Question: Xcode 6 have some strange break point issue. I have removed all break points from my project but still its hitting some invisible break point every time.
I have tried below things.
'''
Commad + 7 and delete all break points.
(lldb) br delete
error: No breakpoints exist to be deleted.
'''
I don't see any break point but still its hitting some break point. see below screenshots for reference.

..Nitin
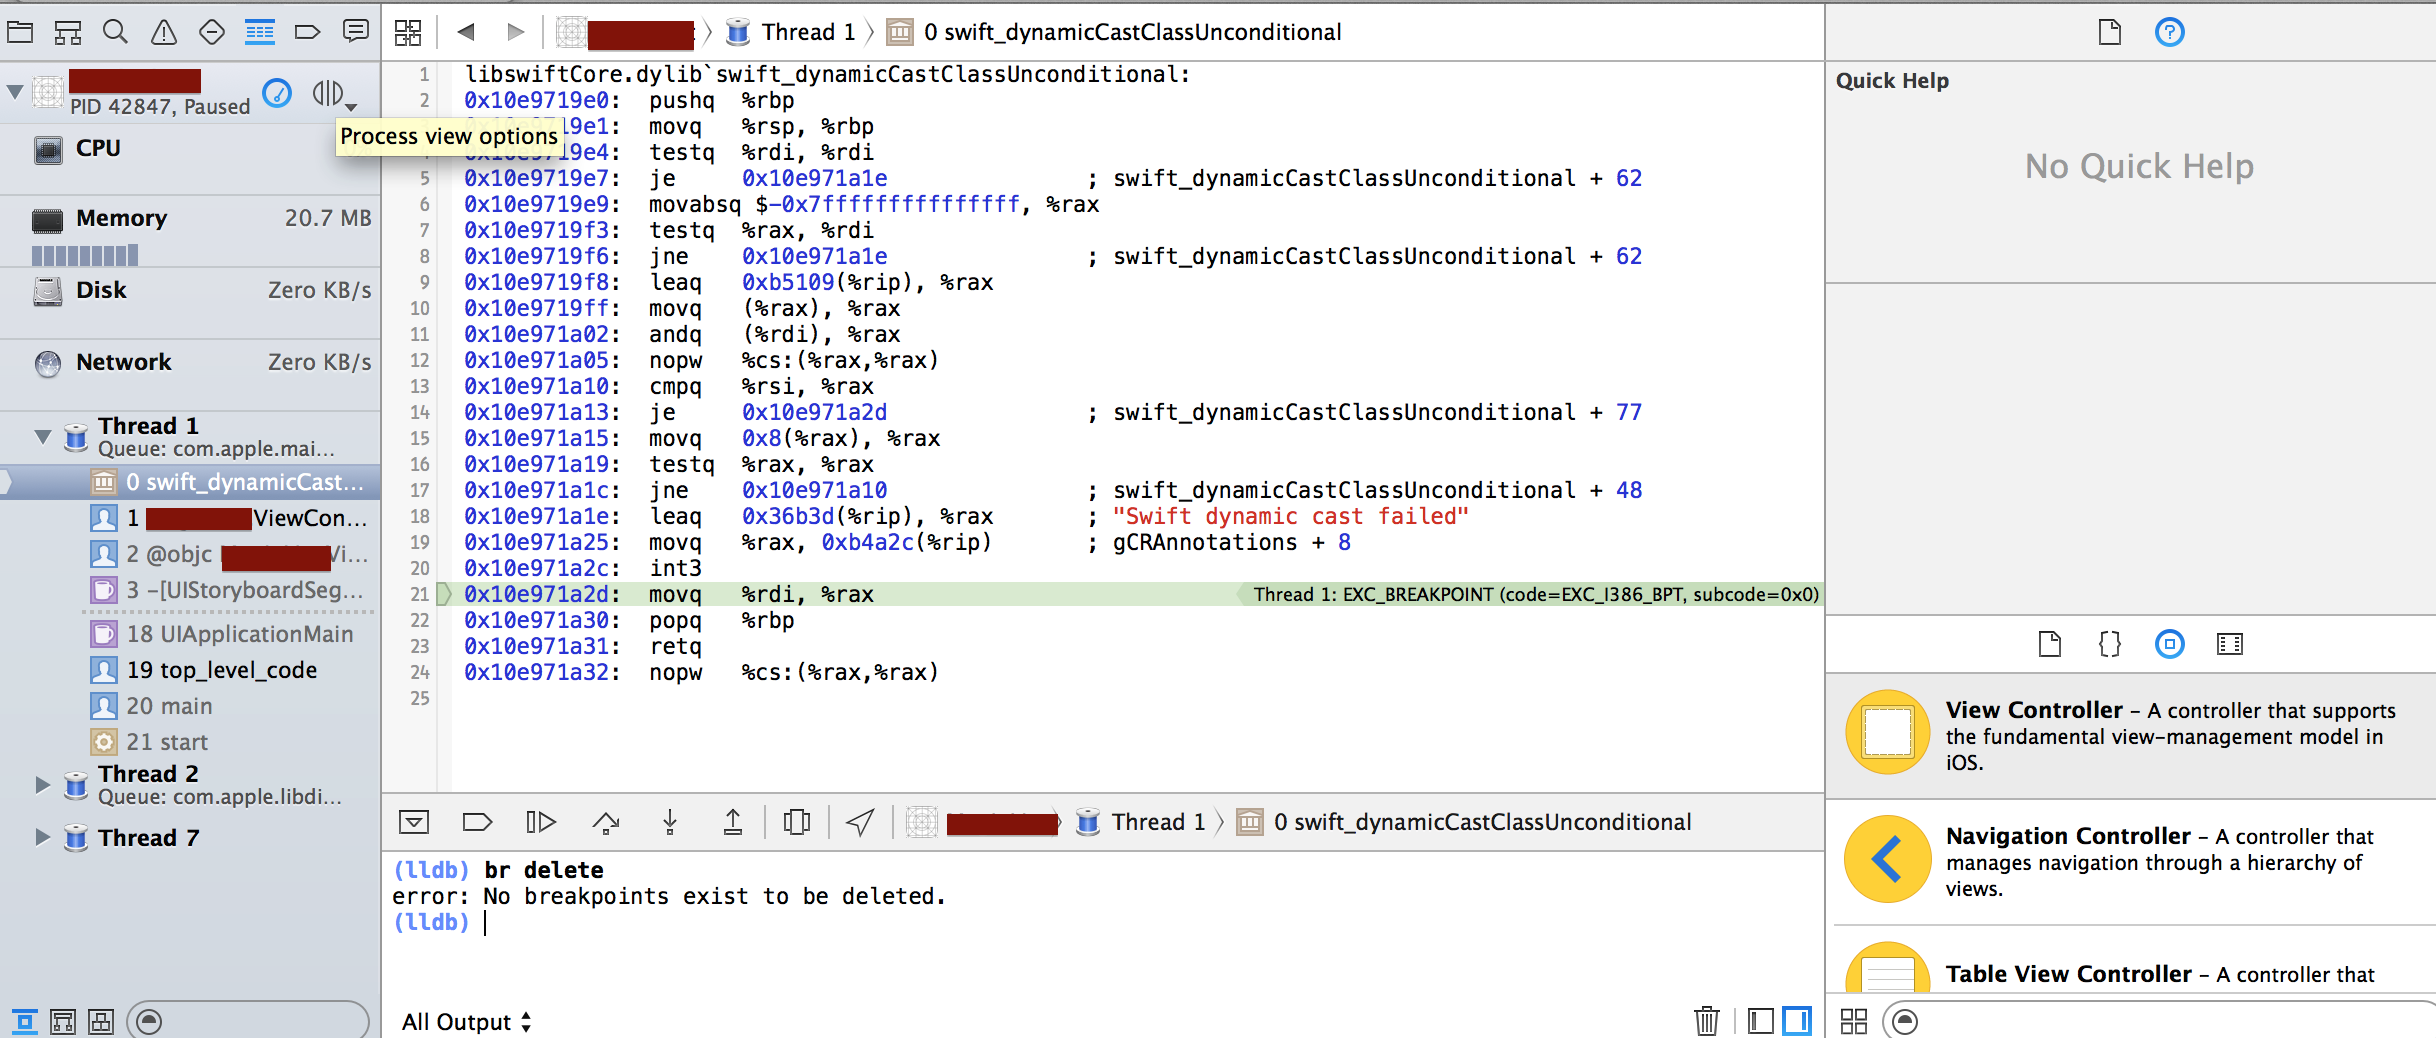
Answer: This is not a breakpoint, but rather an exception in the view controller (whose name you've partially redacted here). Click on that second item in the stack trace, and it will like show you the offending line. Just go up the stack trace until you get to your own code.
It's hard to tell on the basis of so little information, but looking at the stack trace, the assembly code shown, and the exception, it looks like you've encountered a problem during a segue where a cast failed. Perhaps have a 'prepareForSegue' method that is trying to cast 'segue.destinationViewController' to a particular view controller class in order to pass some data to the destination, but the cast failed for some reason. Perhaps you neglected to set the base class for the destination scene in the storyboard.
But if you click on that second line in your stack trace (right below the currently highlighted line) and you'll probably be taken directly to the offending line of code.